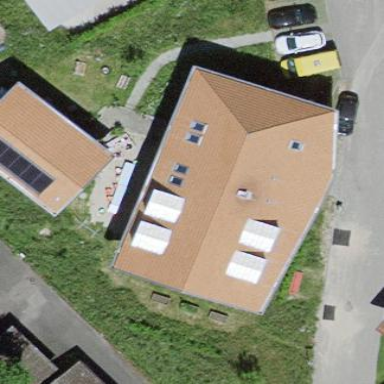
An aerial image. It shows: House with hipped roof.